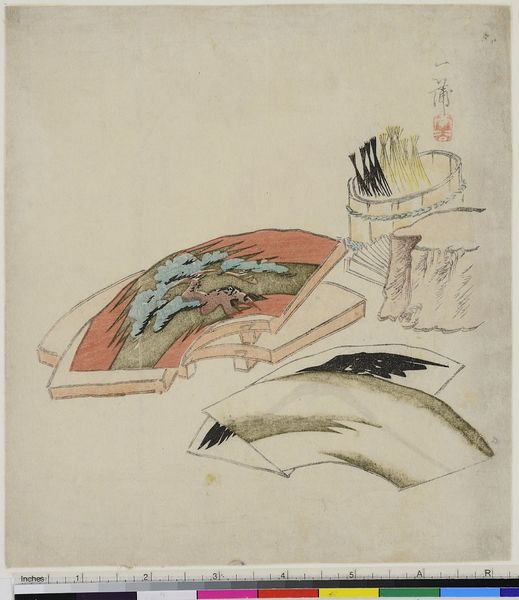
Künstler: Mori Ipp&#x14D;
Standort: Hamburg
Institution: Museum für Kunst und Gewerbe Hamburg
Schlagwörter: stillleben, holzschnitt, farben, druckgraphik, druckgrafik, asiatisch, bottich, zeit, farbholzschnitt, maßstab, messlatte, kreisbögen, edo, maßband, reproduktionen, druckerzeugnisse, fächer, inches